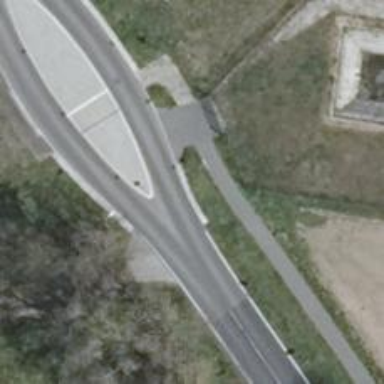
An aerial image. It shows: Asphalt road classified as primary highway.